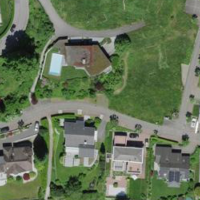
EUNIS habitat code: 55
Species observed at this site:
Allium ursinum
Lamium galeobdolon